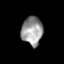
Tissue: prostate
Cell type: T cells
Senescence score: 0.692
Nuclear area (px): 588
Mean DAPI intensity: 153.648